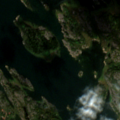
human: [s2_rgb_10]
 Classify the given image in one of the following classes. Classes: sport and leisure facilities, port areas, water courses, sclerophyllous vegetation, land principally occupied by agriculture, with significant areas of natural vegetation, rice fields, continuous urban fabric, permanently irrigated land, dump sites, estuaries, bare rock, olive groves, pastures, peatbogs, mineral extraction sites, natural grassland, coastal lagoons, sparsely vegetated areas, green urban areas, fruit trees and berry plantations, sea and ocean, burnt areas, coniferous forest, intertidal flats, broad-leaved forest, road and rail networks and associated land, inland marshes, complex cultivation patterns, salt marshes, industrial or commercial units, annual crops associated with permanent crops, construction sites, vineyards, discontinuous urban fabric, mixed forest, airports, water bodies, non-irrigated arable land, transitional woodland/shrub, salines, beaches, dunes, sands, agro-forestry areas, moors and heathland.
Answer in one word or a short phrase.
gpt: broad-leaved forest, sea and ocean